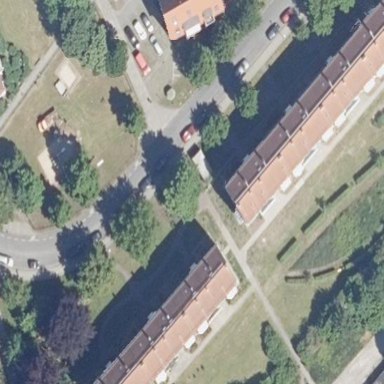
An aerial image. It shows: Apartments building with gabled roof that is oriented along.